This continuous-wavelet-transform scalogram was computed from a bearing vibration snapshot. Classify the bearing condition as one of: normal, inner_race, outer_race, ball.
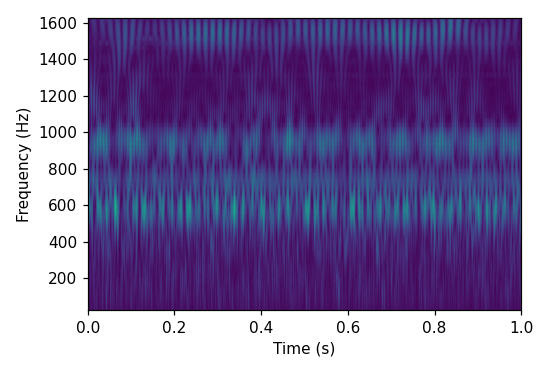
Answer: normal